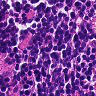
Metastatic tissue present: no